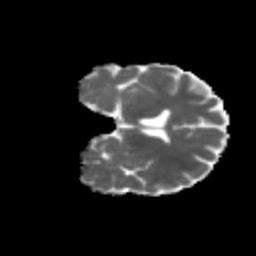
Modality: MD
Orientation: coronal
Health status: ill
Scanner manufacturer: siemens
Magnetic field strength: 3 T
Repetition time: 6.8 s
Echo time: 0.097 s